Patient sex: M
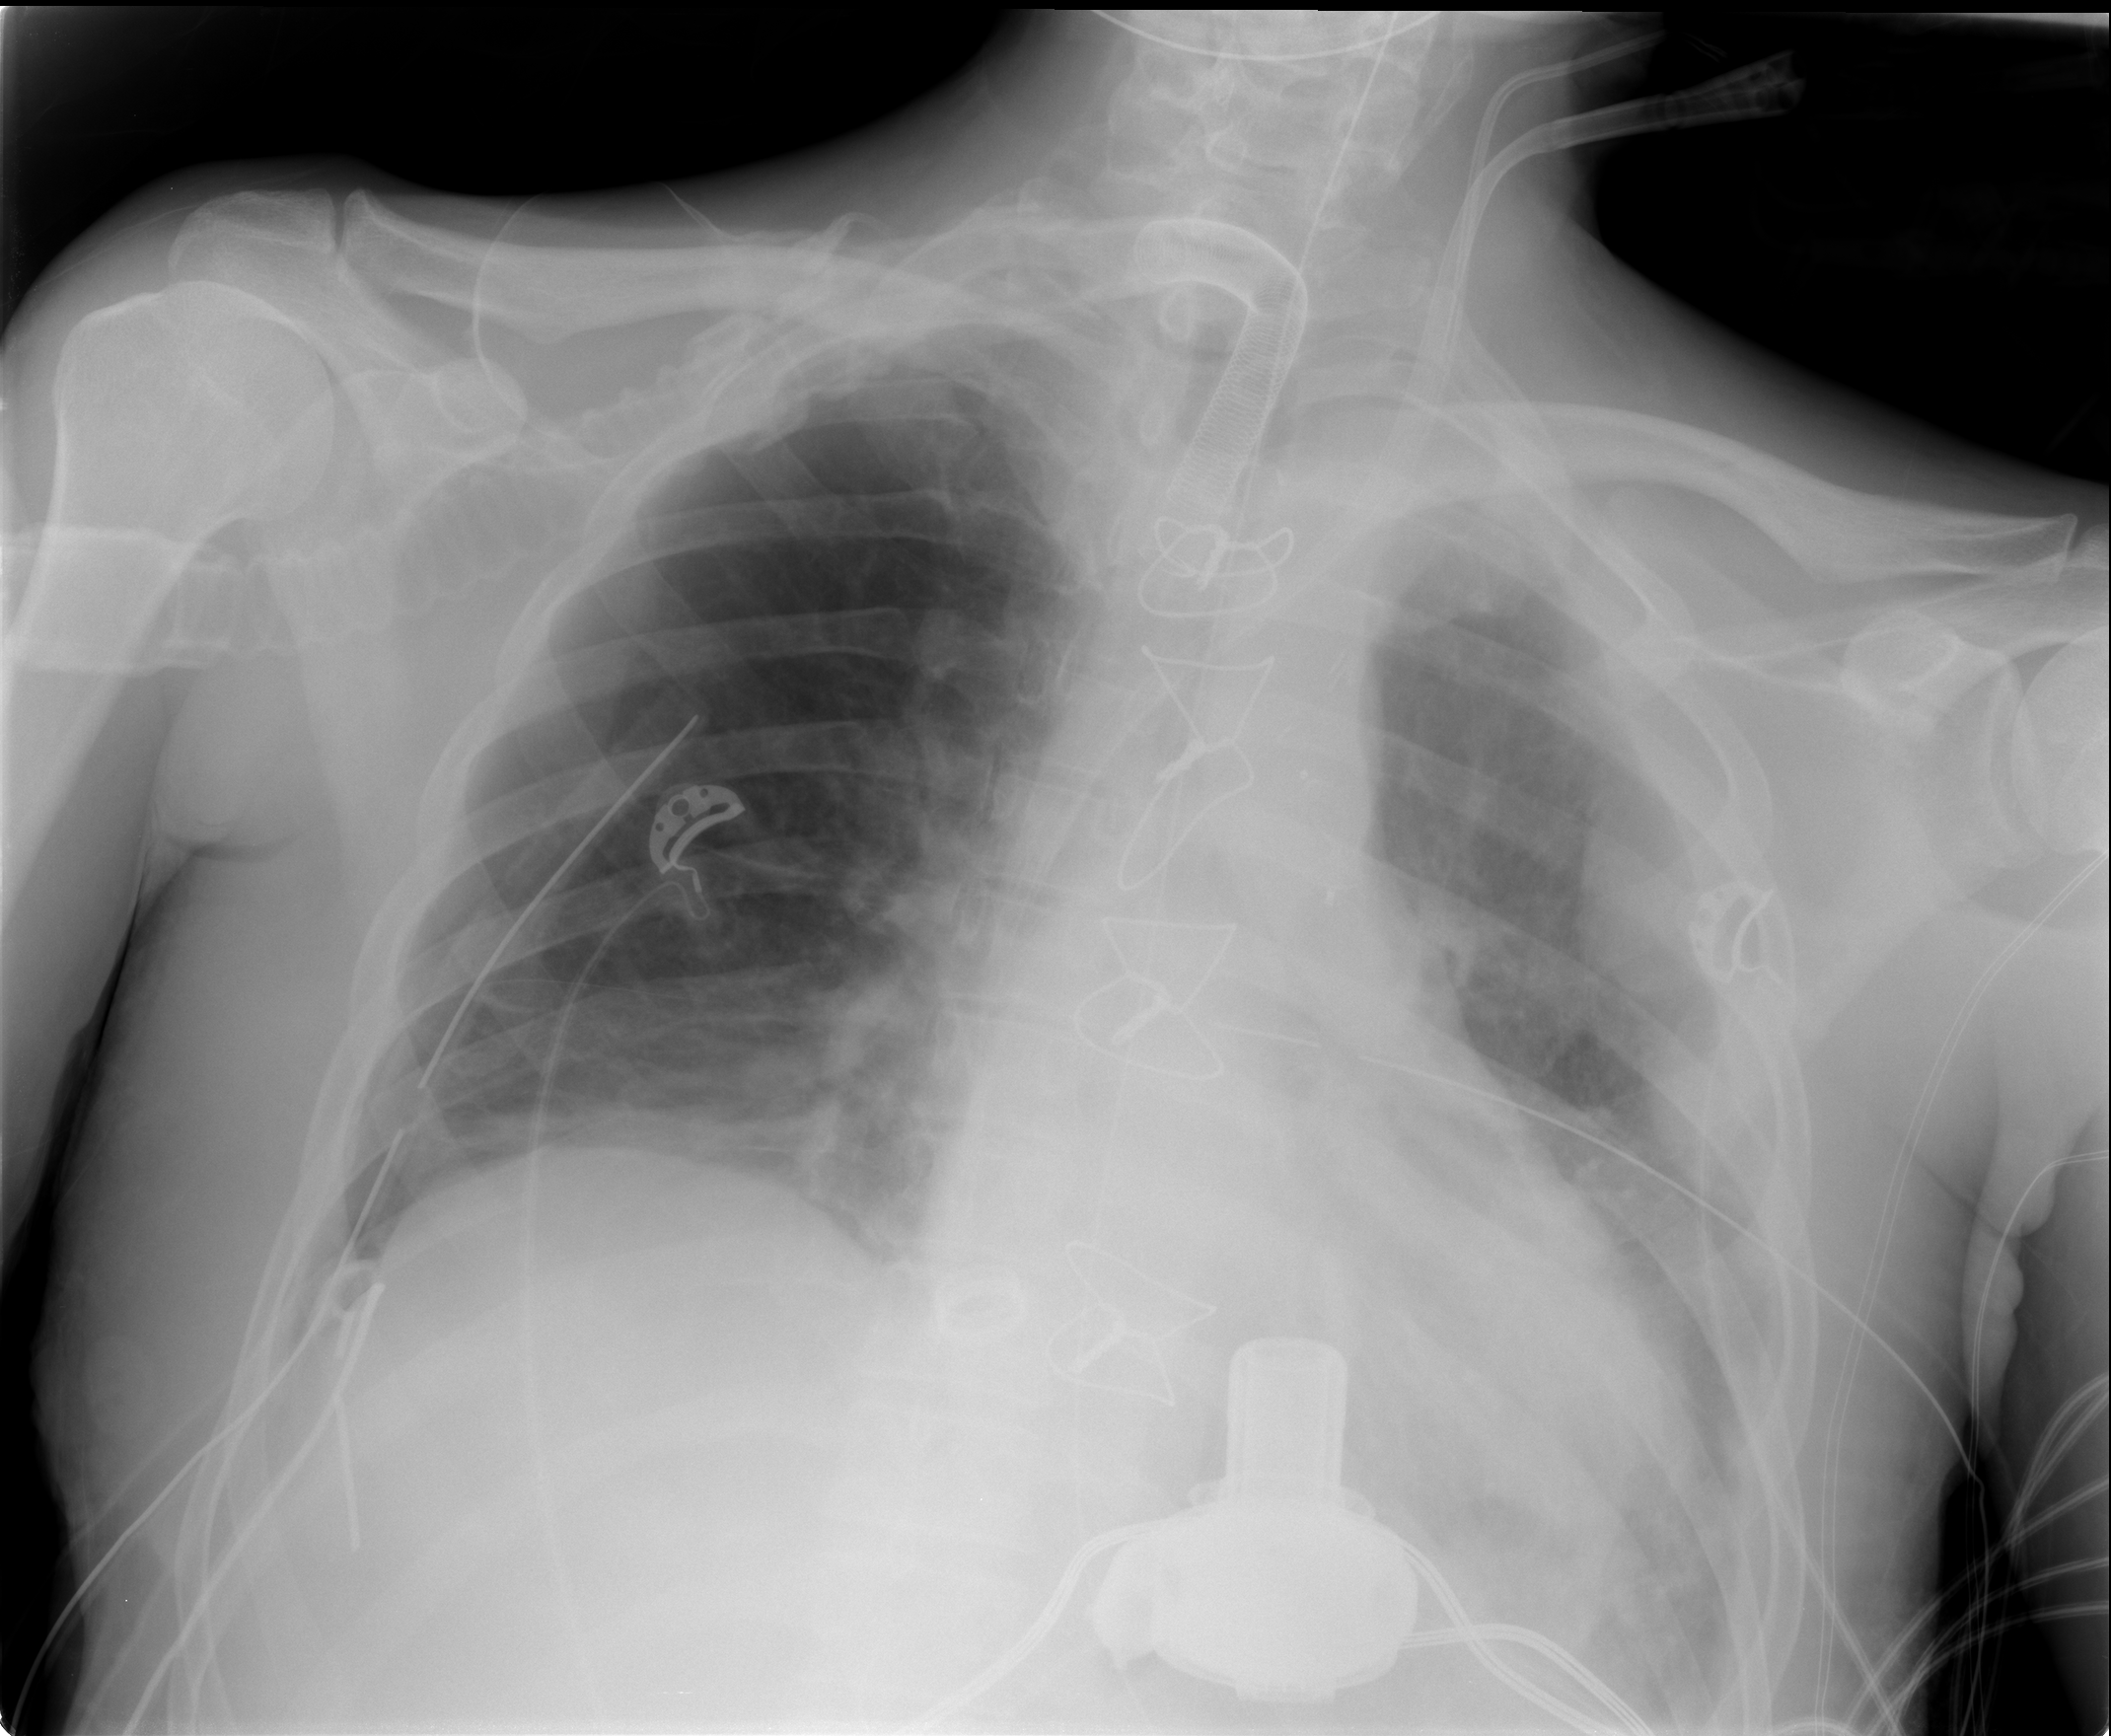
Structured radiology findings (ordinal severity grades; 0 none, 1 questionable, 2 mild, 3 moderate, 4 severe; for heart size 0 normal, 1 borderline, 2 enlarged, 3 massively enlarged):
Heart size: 1
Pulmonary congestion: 1
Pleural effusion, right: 0
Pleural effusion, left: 3
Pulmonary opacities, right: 0
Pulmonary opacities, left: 2
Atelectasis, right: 2
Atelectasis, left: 3